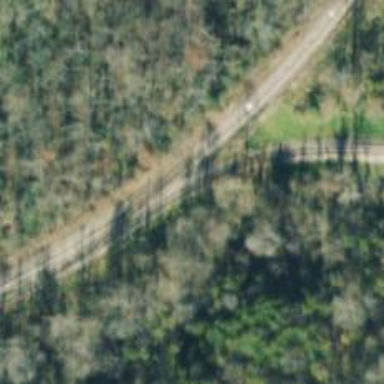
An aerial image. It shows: Rail spur service.